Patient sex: M
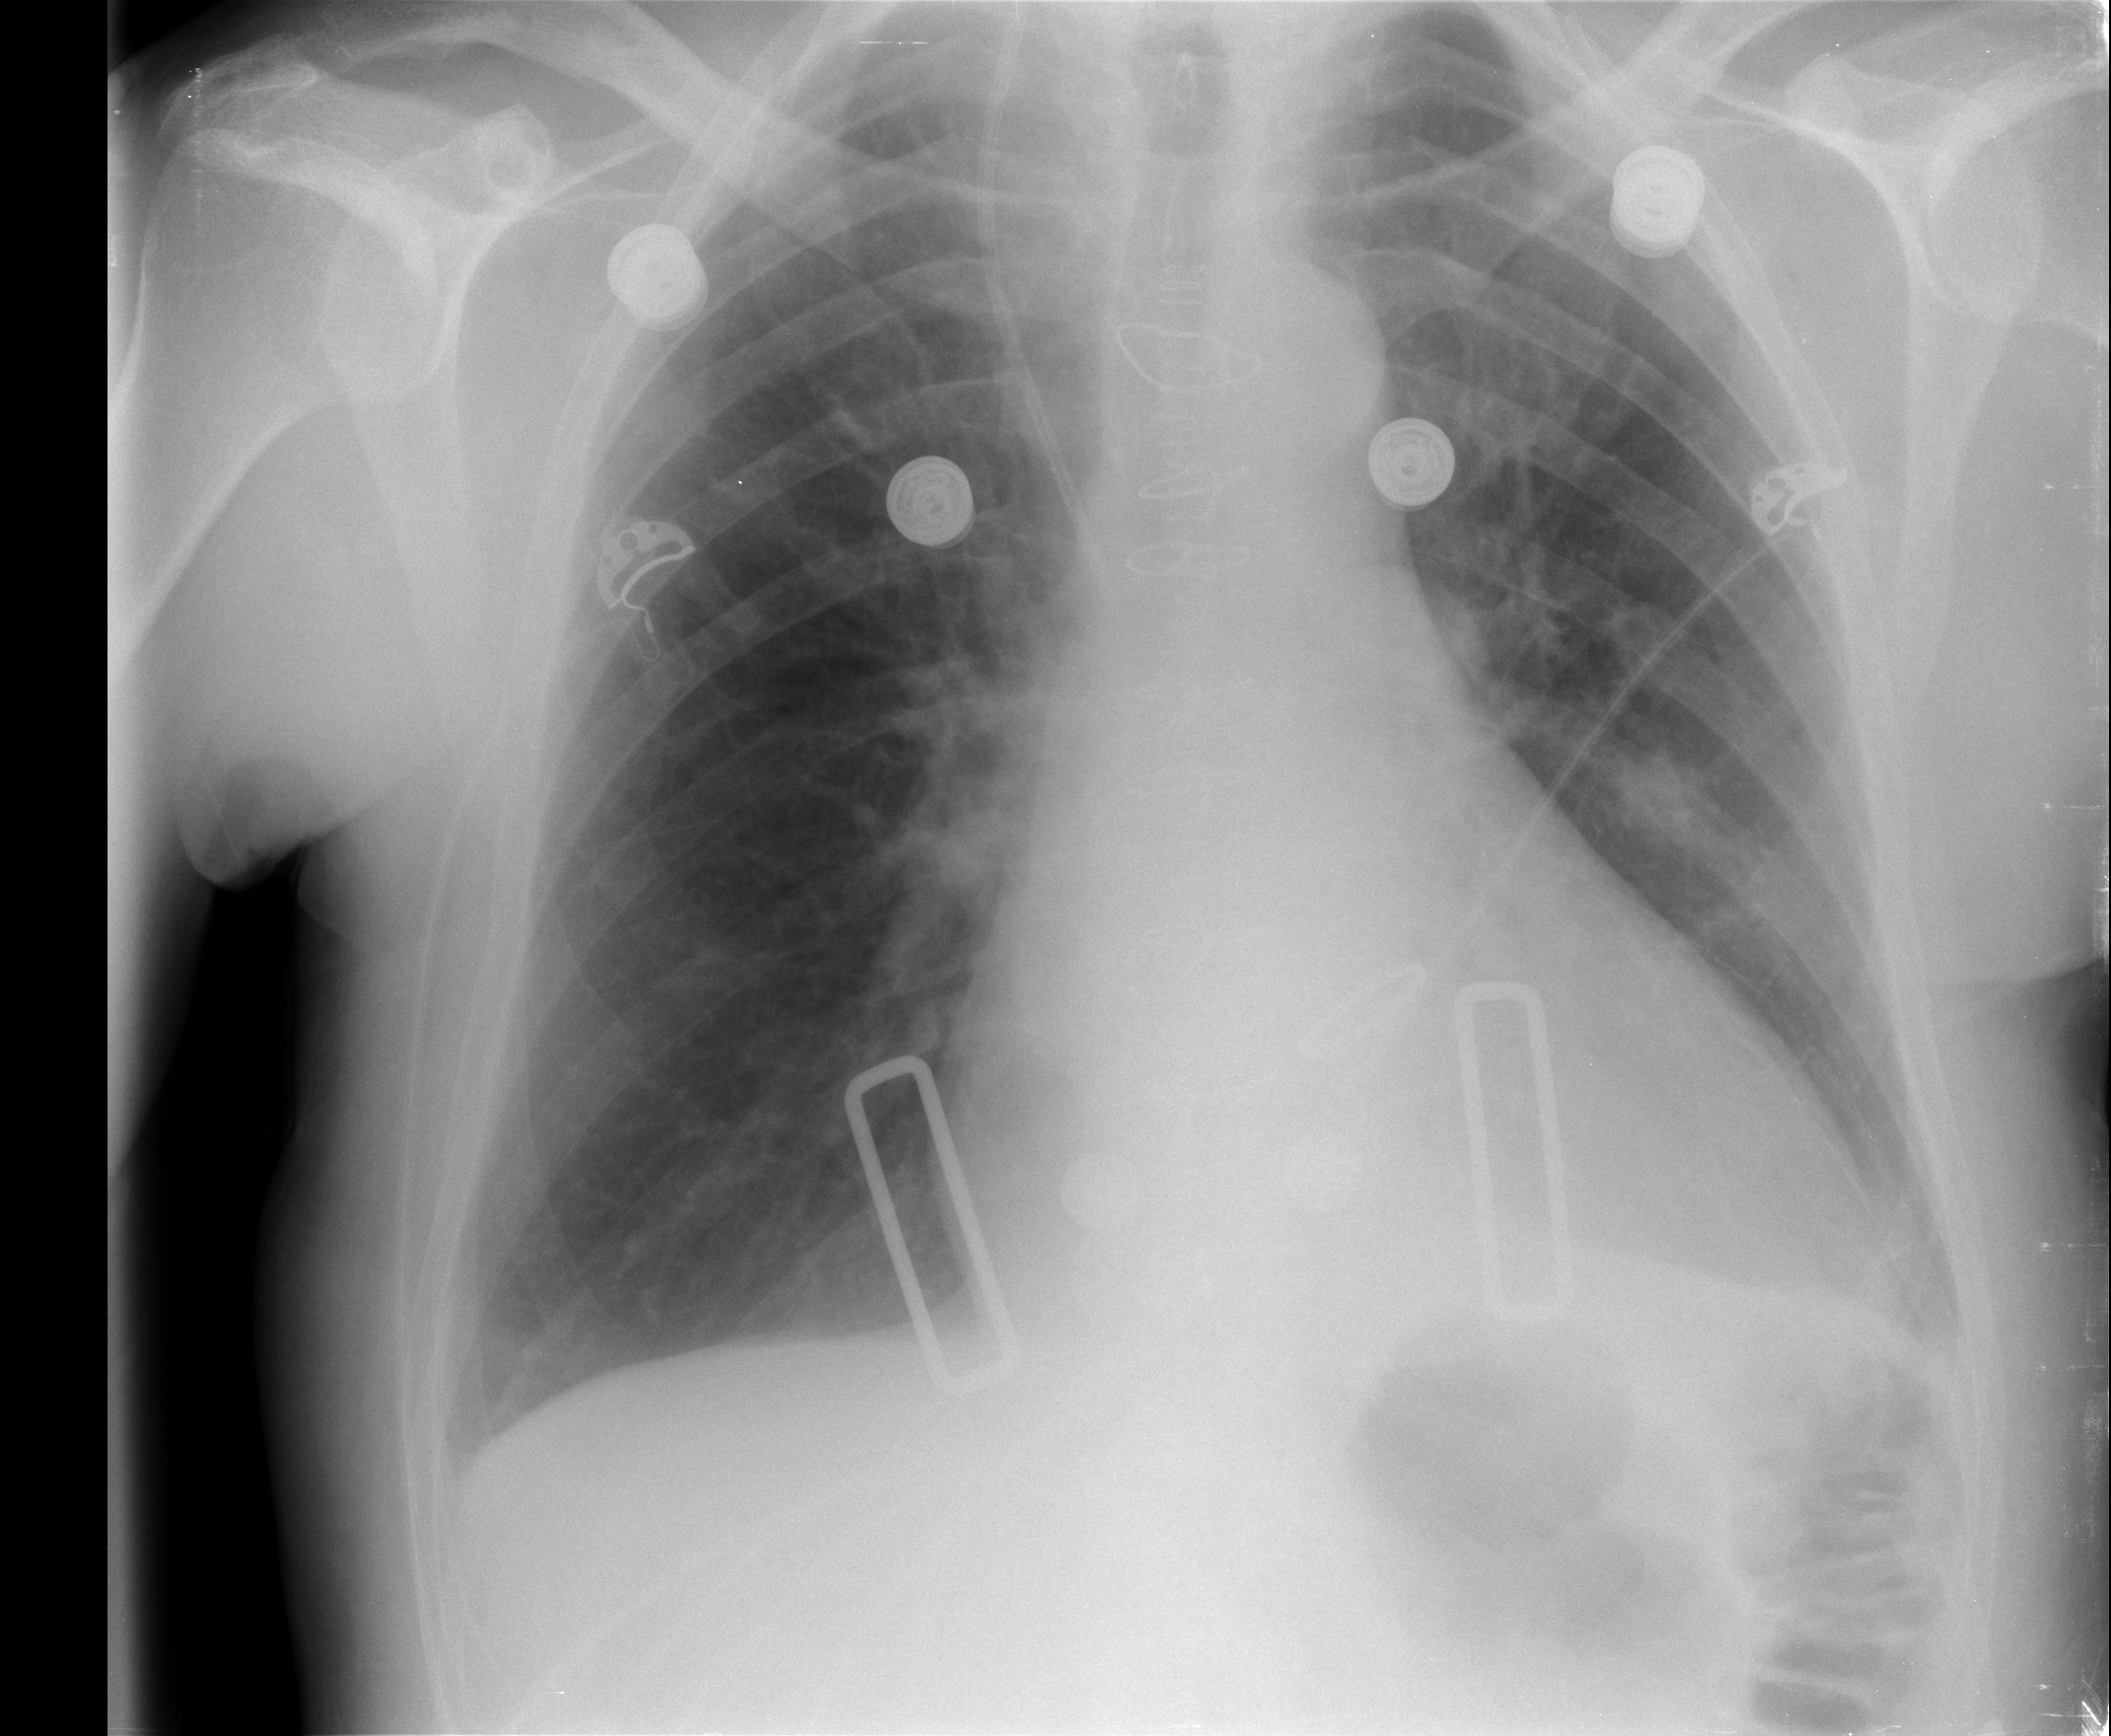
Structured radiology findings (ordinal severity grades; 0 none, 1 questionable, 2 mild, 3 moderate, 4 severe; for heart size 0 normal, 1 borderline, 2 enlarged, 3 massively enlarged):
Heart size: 1
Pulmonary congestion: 0
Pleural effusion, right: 0
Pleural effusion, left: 1
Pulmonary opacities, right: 0
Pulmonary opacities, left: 0
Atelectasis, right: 0
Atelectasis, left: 2